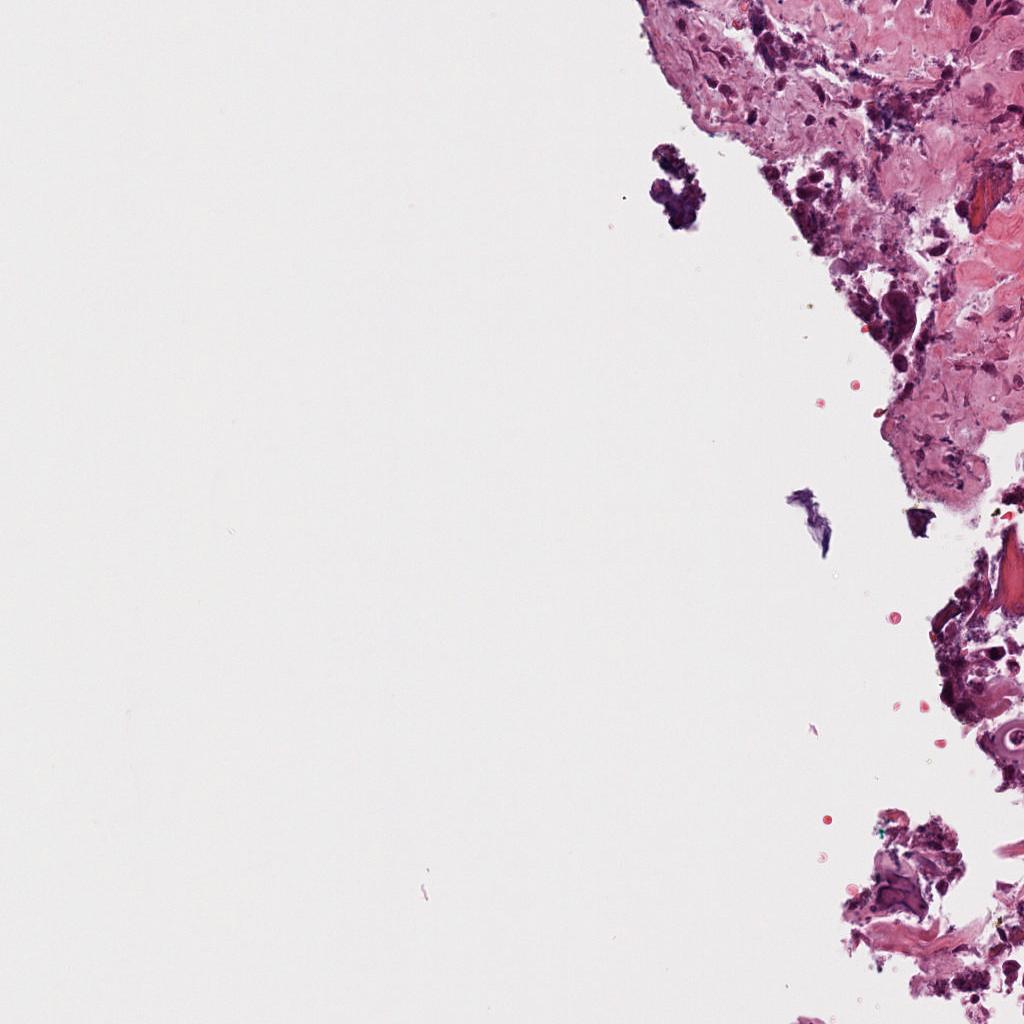
Label: Viable